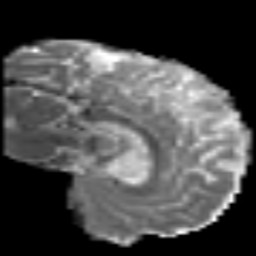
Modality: MD
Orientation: sagittal
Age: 43
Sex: male
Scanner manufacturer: siemens
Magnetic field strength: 3 T
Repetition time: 6.1 s
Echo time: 0.101 s